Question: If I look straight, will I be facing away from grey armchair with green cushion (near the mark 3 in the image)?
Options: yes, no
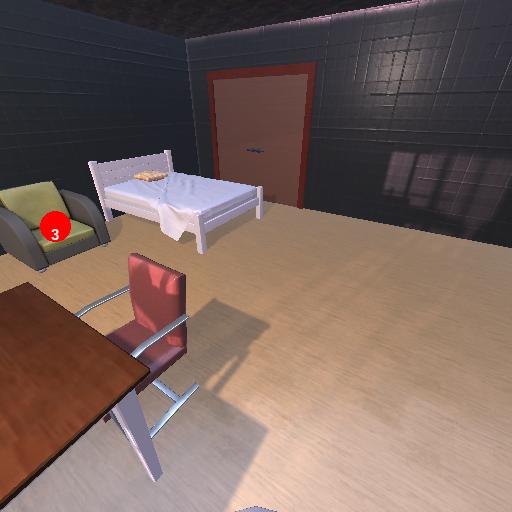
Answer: yes